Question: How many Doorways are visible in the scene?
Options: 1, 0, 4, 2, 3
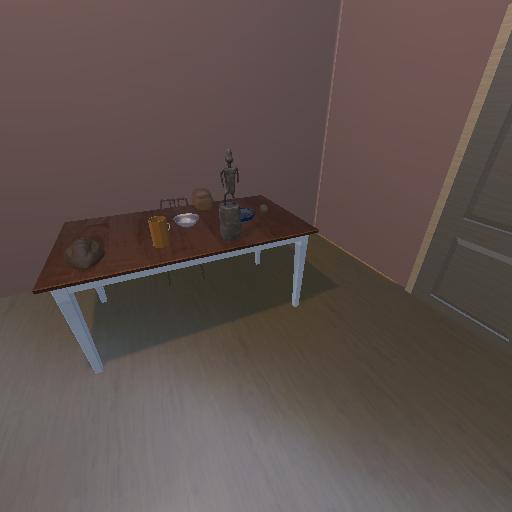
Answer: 1